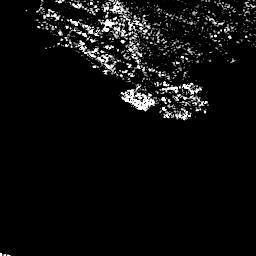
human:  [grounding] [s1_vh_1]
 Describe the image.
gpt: In the satellite image, there is  <ref>1 medium ship </ref> <box>[[44, 33, 59, 43, 0]]</box> located at center.